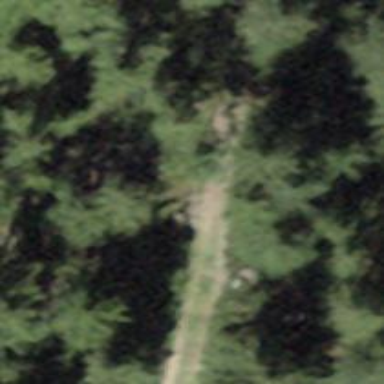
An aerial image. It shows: Path on the ground.